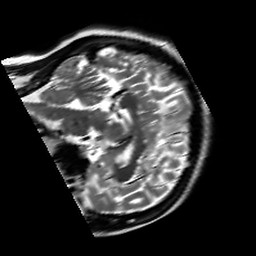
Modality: T2w
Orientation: sagittal
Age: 33
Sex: female
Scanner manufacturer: siemens
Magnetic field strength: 3 T
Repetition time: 7 s
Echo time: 0.09 s